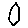
Label: hexagon